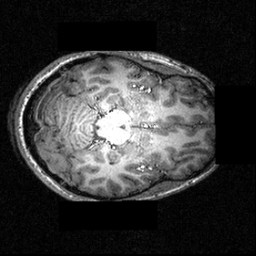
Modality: T1w
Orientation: axial
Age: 24
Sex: female
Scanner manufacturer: siemens
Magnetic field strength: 3.951 T
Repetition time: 1.5 s
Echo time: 0.00335 s